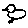
Label: bird